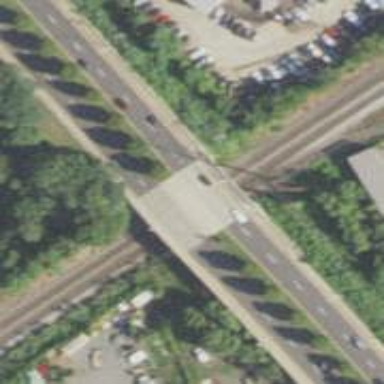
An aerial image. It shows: Railway crossing.